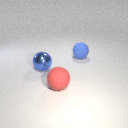
large blue metal sphere to the left of large blue rubber sphere